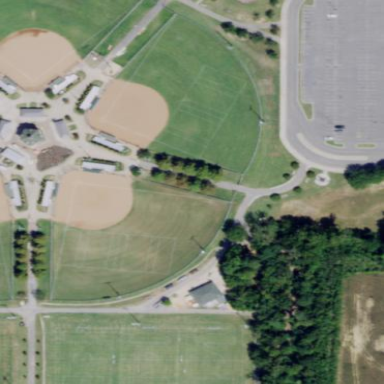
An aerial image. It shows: Baseball pitch for leisure land.